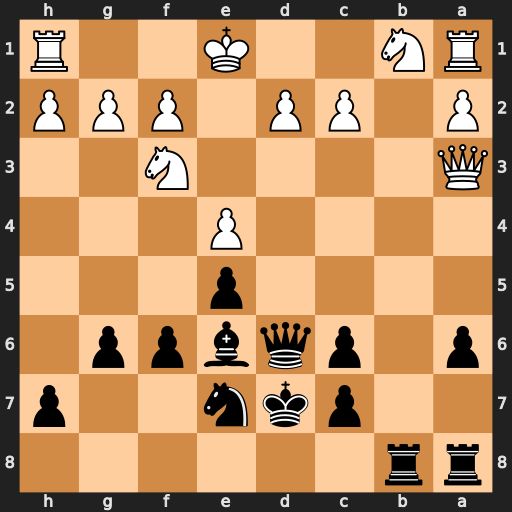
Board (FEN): rr6/2pkn2p/p1pqbpp1/4p3/4P3/Q4N2/P1PP1PPP/RN2K2R
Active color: b
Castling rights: KQ
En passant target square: -
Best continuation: Rxb1+ Rxb1 Qxa3